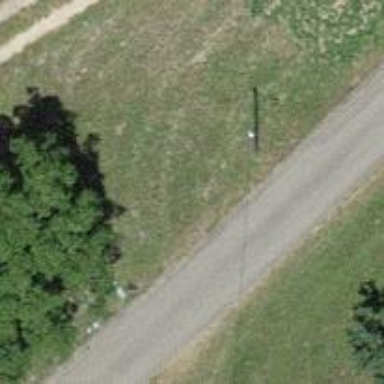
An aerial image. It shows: Power pole.